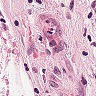
Metastatic tissue present: yes